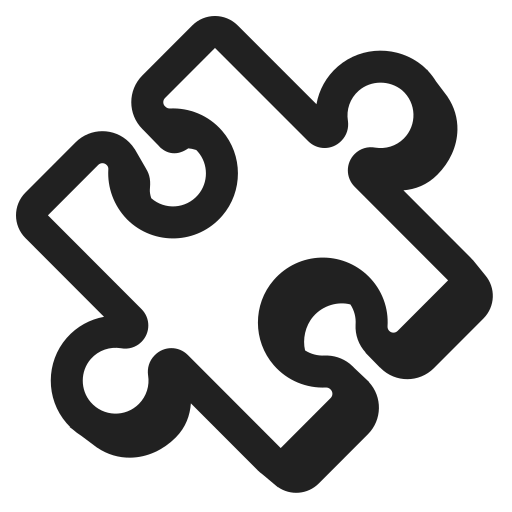
puzzle piece high contrast